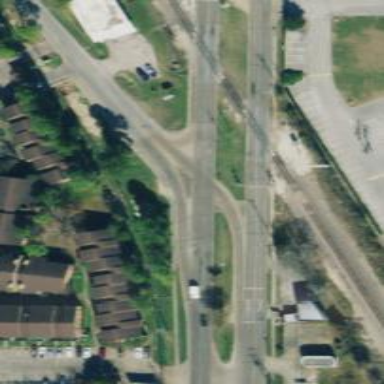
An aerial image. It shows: Secondary link road.